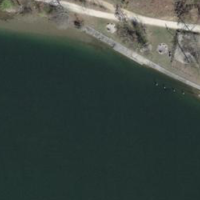
EUNIS habitat code: 15
Species observed at this site:
Certhia brachydactyla
Corvus corone
Podiceps cristatus
Motacilla cinerea
Cyanistes caeruleus
Fulica atra
Lophophanes cristatus
Alcedo atthis
Troglodytes troglodytes
Dendrocopos major
Turdus viscivorus
Fringilla coelebs
Aegithalos caudatus
Buteo buteo
Anthus pratensis
Coloeus monedula
Spinus spinus
Turdus merula
Phalacrocorax carbo
Phylloscopus collybita
Poecile palustris
Larus michahellis
Parus major
Erithacus rubecula
Mergus merganser
Dryocopus martius
Garrulus glandarius
Picus viridis
Motacilla alba
Periparus ater